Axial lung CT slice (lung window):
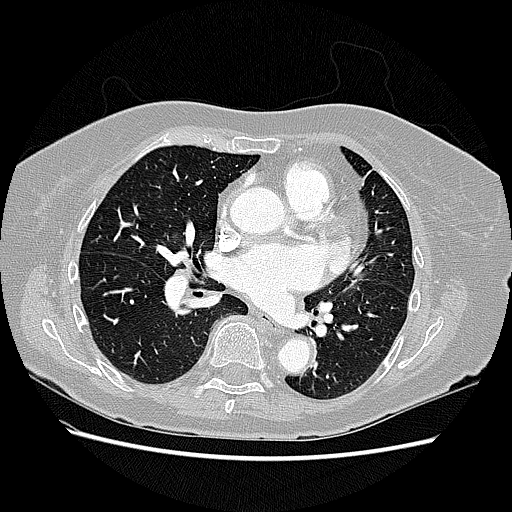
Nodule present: no